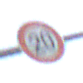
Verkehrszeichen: Geschwindigkeit20
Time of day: Night
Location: Outdoor (Nature)
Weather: Clear
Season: NotSpecified
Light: Natural